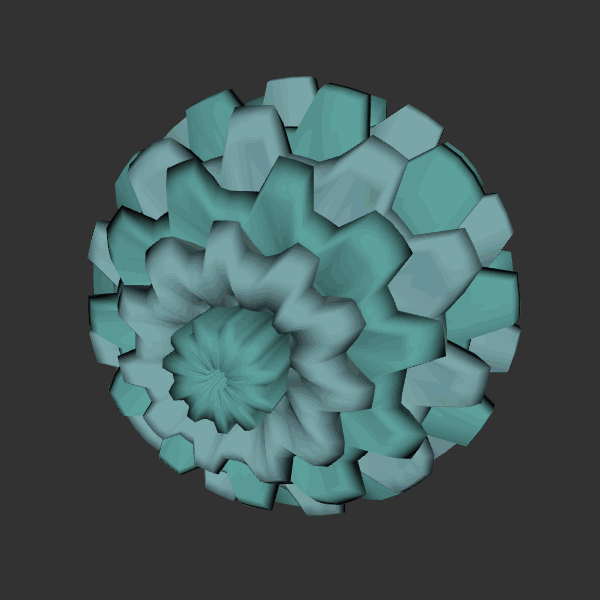
Background: dark